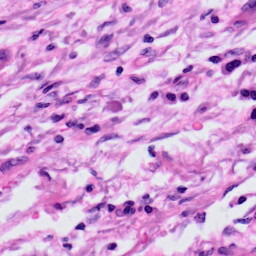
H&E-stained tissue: Skin